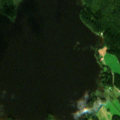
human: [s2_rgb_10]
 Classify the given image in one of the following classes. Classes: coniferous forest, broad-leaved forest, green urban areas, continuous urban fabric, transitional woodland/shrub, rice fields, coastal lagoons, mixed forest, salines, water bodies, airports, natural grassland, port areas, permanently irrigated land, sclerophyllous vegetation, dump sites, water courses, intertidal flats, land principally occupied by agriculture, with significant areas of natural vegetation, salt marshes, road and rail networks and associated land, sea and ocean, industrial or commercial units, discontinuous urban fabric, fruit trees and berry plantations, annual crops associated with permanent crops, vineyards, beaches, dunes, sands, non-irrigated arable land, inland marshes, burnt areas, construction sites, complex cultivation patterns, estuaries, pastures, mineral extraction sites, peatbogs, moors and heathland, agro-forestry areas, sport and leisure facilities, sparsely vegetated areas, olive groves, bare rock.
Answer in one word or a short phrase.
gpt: land principally occupied by agriculture, with significant areas of natural vegetation, coniferous forest, mixed forest, water bodies